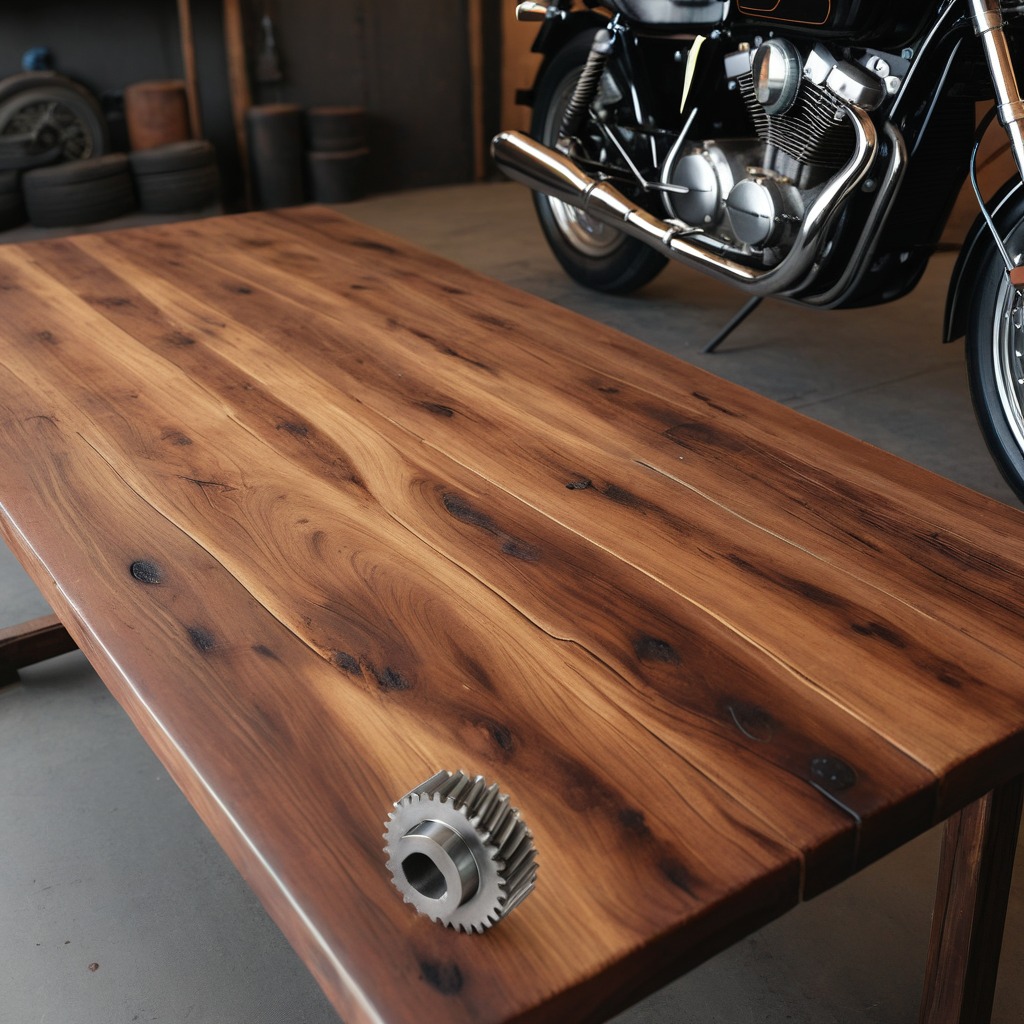
A steel gear with teeth is lying on the wooden table in a vintage motorcycle garage.